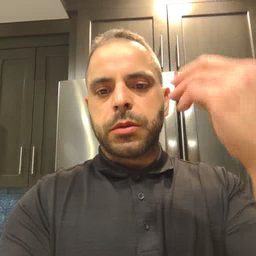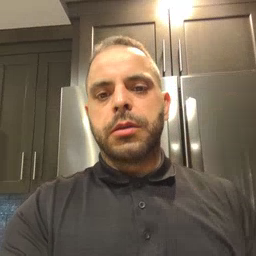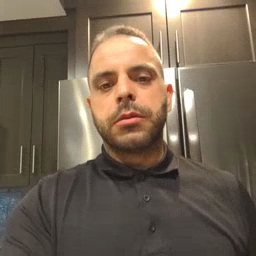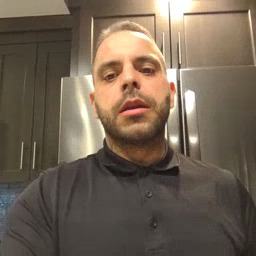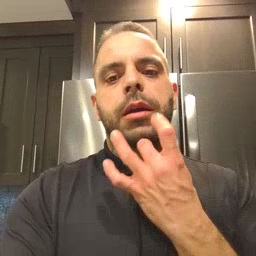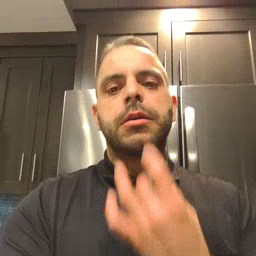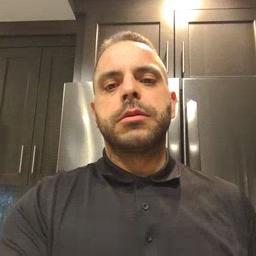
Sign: lamp